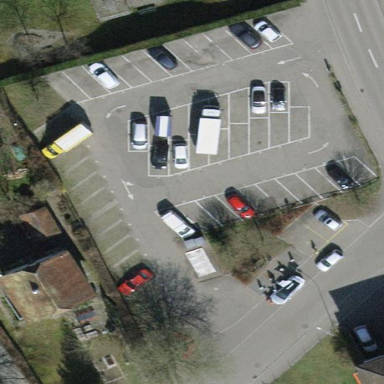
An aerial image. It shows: Parking area with surface.